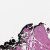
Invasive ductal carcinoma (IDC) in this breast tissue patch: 0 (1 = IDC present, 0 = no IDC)